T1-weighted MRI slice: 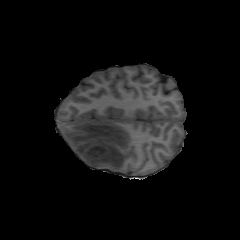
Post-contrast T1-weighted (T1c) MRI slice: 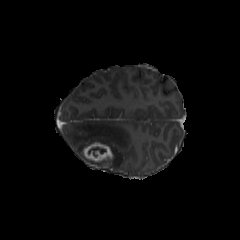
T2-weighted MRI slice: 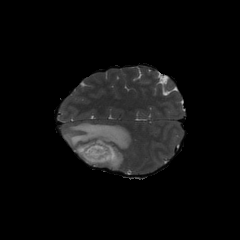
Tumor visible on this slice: yes